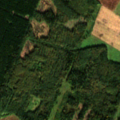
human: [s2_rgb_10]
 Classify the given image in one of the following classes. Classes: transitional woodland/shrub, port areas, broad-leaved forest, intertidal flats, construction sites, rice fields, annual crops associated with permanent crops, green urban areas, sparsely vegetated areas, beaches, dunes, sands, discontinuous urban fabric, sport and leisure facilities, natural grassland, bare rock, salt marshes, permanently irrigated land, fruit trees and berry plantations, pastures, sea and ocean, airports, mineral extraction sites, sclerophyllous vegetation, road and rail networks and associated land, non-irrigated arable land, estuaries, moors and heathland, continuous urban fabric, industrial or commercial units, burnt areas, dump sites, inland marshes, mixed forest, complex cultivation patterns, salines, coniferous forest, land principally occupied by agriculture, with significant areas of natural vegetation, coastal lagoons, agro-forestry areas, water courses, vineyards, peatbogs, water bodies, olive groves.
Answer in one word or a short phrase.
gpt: non-irrigated arable land, coniferous forest, mixed forest